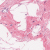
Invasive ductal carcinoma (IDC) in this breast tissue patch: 0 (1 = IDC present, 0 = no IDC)